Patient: sex M, age 38
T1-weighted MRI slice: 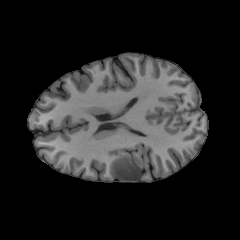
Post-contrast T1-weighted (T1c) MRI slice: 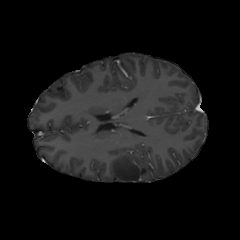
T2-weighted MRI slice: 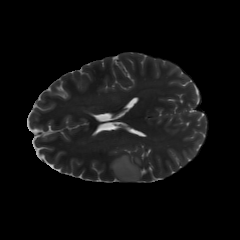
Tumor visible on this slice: yes
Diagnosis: Astrocytoma, IDH-mutant
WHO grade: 2